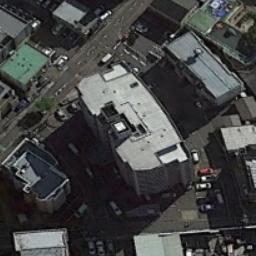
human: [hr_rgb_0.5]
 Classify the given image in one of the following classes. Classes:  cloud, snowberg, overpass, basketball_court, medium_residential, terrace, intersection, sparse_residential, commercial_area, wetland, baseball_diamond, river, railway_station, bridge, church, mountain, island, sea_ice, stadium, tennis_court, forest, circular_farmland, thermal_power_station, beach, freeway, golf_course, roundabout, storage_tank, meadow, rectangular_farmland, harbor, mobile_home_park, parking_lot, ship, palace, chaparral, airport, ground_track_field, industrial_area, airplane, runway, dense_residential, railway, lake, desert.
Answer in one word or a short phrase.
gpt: commercial_area